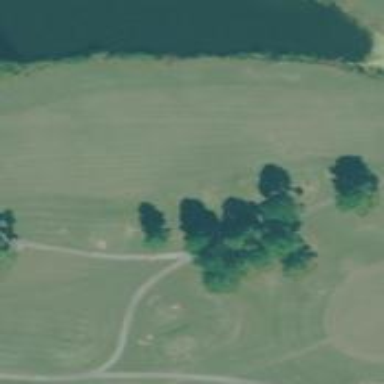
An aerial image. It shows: Golf fairway surrounded by grass.